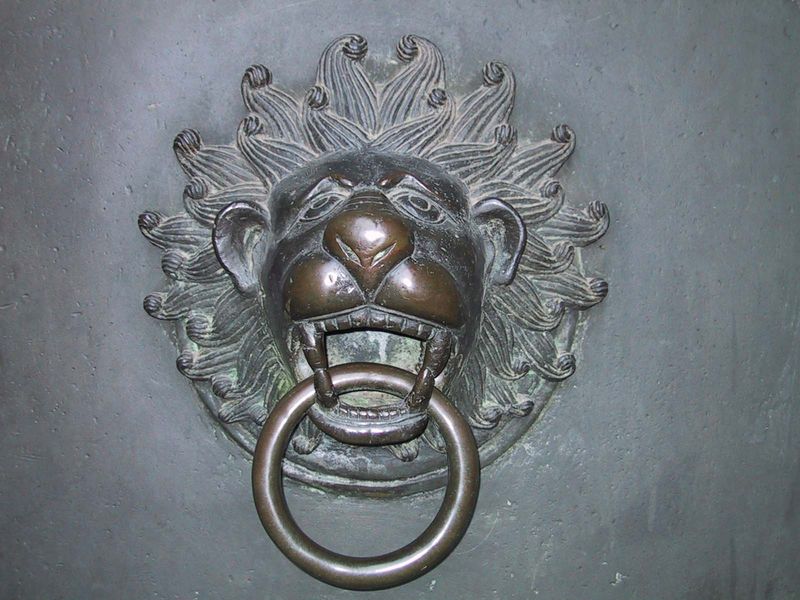
Titel: Bronzetür des Erzbischofs Willigis
Künstler: Bernardino di Betto
Standort: Mainz, Dom (St. Martin) (EU - D - RP)
Schlagwörter: tür, tier, augen, sonne, ohren, mähne, dekoration, hair, nose, detail, verzierung, metall, brown, bronze, ring, eisen, klingel, deko, löwenkopf, türknauf, zähne, türgriff, maul, head, sun, eyes, löwe, guss, stahl, mouth, photo, details, door, zahn, ears, circle, chinese, klopfen, brass, klopfer, türklopfer, relief, round, lion, mane, iron, teeth, knocker, tüföffner, türkauf, door knocker, fangs, teetch, klopfring